Field crop: tomato
Growth stage: 2
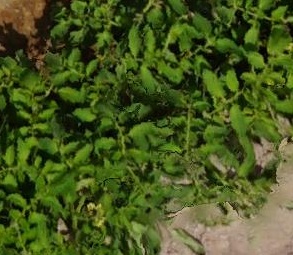
Species: tomato